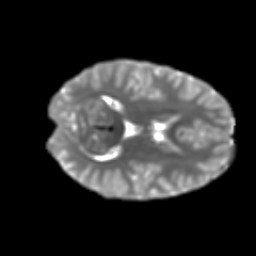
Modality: T2w
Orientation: axial
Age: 12
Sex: male
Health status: ill
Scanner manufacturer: ge
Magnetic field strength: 3 T
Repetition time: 6.752 s
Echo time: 0.079 s